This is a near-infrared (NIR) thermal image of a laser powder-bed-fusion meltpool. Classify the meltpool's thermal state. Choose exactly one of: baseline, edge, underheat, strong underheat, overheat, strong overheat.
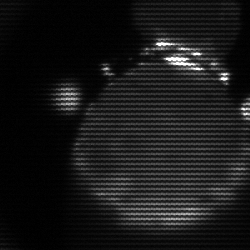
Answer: edge